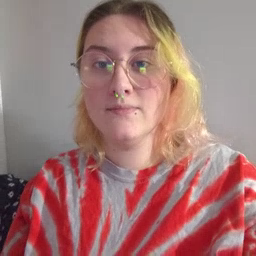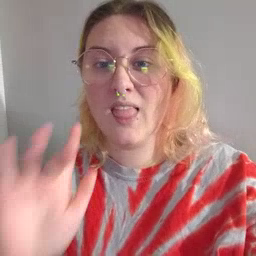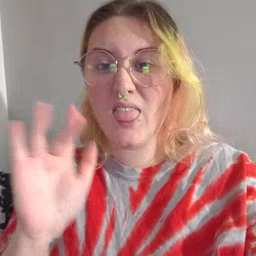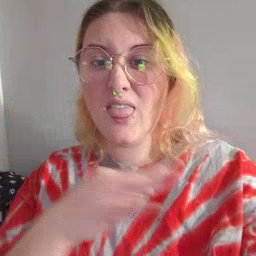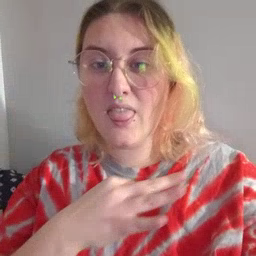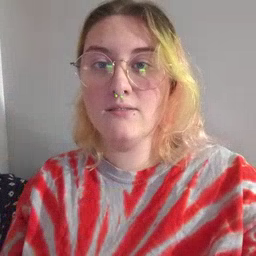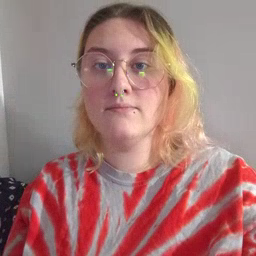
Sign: yucky